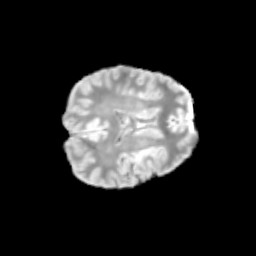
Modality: T2w
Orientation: axial
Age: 11
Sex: male
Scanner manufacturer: siemens
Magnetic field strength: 3 T
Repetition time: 3.8 s
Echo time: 0.07 s